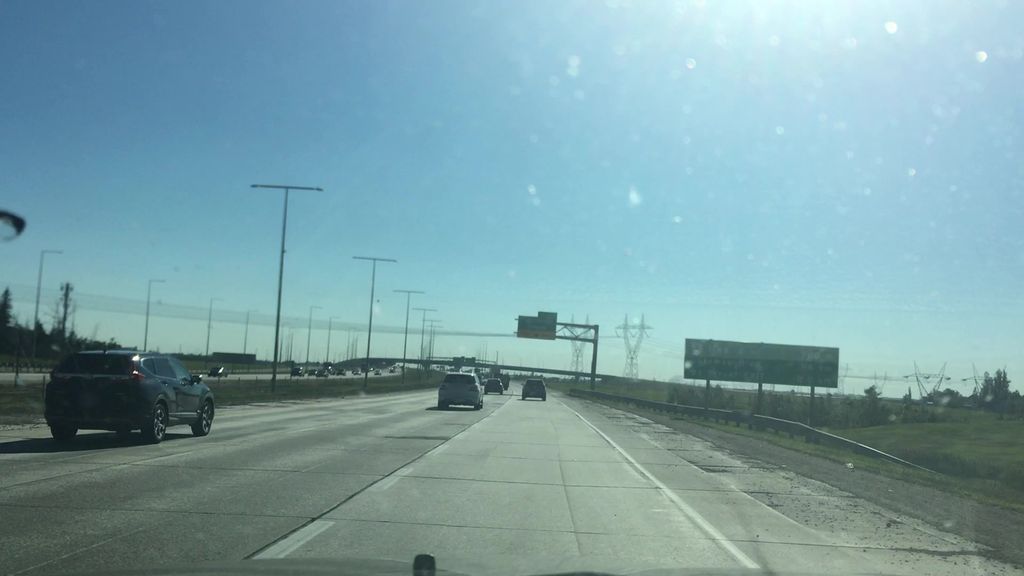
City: edmonton